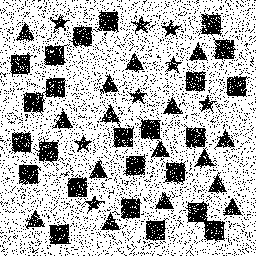
Squares: 24
Triangles: 16
Stars: 8
Total shapes: 48